Question: I'm using node.js 0.10.33 and request 2.51.0.
In the example below, I've built a simple web server that proxies image using request. There are two routes set up to proxy the same image..
simply pipes the raw request to the response
waits for the request callback and send the response headers and the body to the response.
The pipe example works as expected but the callback route won't render the image. The headers and the body appear to be the same.
Here is the example code:
'''
var http = require('http');
var request = require('request');
var imgUrl = 'https://developer.salesforce.com/forums/profilephoto/729F00000005O41/T';
var server = http.createServer(function(req, res) {
if(req.url === '/pipe') {
// normal pipe works
request.get(imgUrl).pipe(res);
} else if(req.url === '/callback') {
// callback example doesn't
request.get(imgUrl, function(err, resp, body) {
if(err) {
throw(err);
} else {
res.writeHead(200, resp.headers);
res.end(body);
}
});
} else {
res.writeHead(200, {
'Content-Type': 'text/html'
});
res.write('<html><head></head><body>');
// test the piped image
res.write('<div><h2>Piped</h2><img src="/pipe" /></div>');
// test the image from the callback
res.write('<div><h2>Callback</h2><img src="/callback" /></div>');
res.write('</body></html>');
res.end();
}
});
server.listen(3000);
'''
Result in this

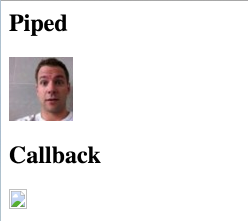
Answer: The problem is that 'body' is a (UTF-8) string by default. If you're expecting binary data, you should explicitly set 'encoding: null' in your 'request()' options. Doing so will make 'body' a Buffer, with the binary data intact:
'''
request.get(imgUrl, { encoding: null }, function(err, resp, body) {
if(err) {
throw(err);
} else {
res.writeHead(200, resp.headers);
res.end(body);
}
});
'''